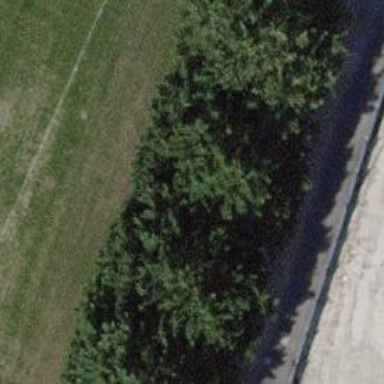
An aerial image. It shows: Avenue lined with deciduous broadleaved trees.